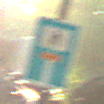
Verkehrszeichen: SackgasseFussgaengerDurchlaessig
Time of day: SunriseSunset
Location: Outdoor (Suburban)
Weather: Clear
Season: NotSpecified
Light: Natural